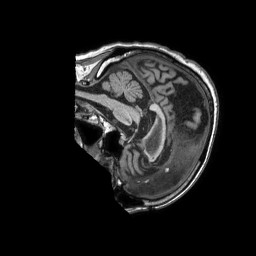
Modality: T1w
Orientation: sagittal
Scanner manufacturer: philips
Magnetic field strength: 1.5 T
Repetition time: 0.007256 s
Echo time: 0.00329 s